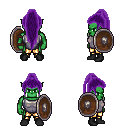
a pixel art fantasy rpg character, male body template, orc, green skin, steel chest armor, gold greaves, purple extra-long topknot hairstyle, black shoes, shield, four views (front, back, left, right), 2x2 character sprite sheet, small pixel art, hard edges, no anti-aliasing